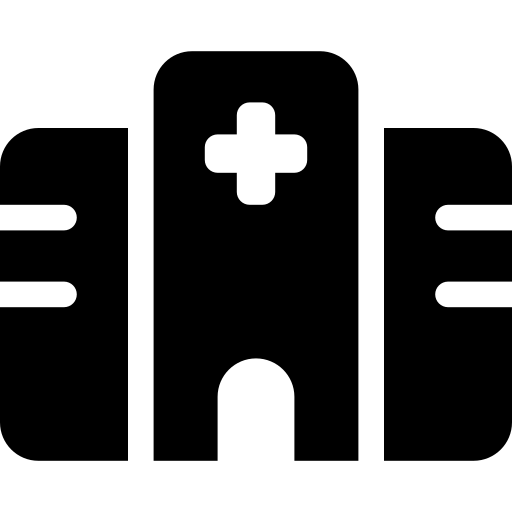
Tags: icon, FontAwesome, fa-icon, solid, hospital